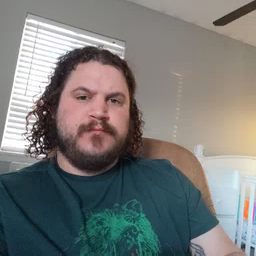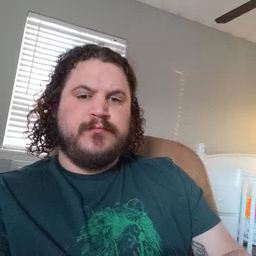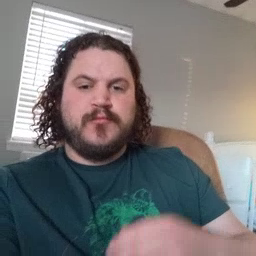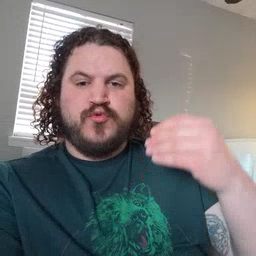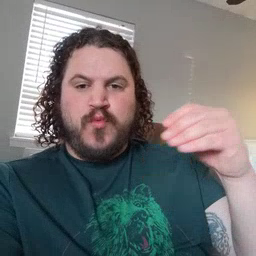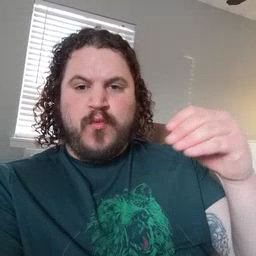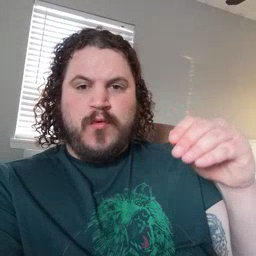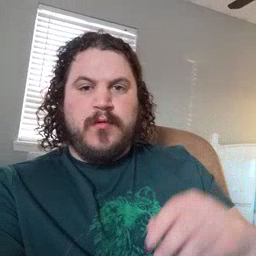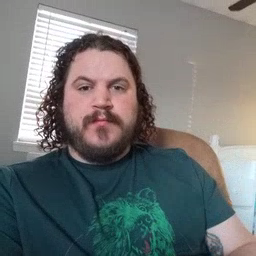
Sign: store